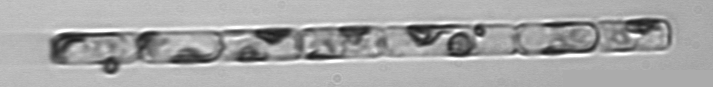
Label: Guinardia_delicatula